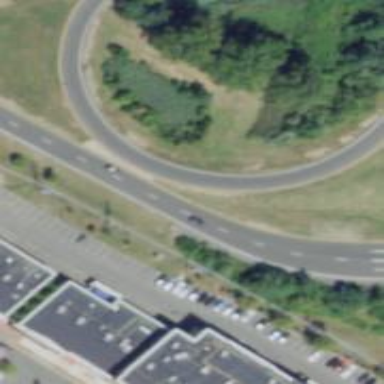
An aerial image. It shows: Trunk link road with asphalt surface.